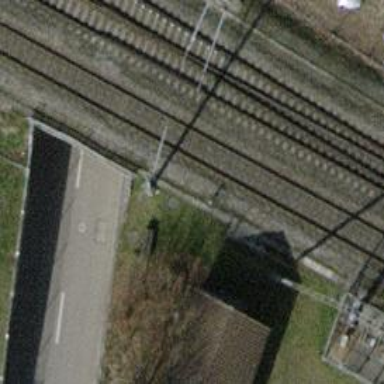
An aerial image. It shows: Bridge with single railway track electrified by contact line.